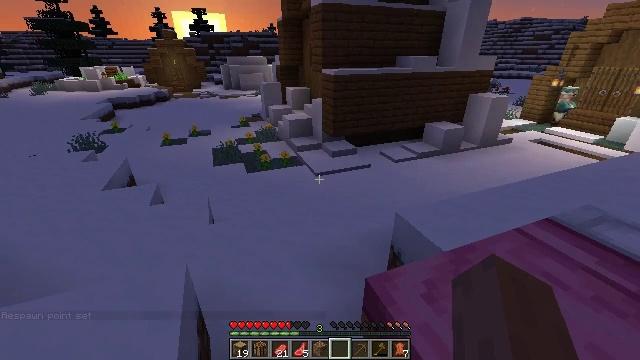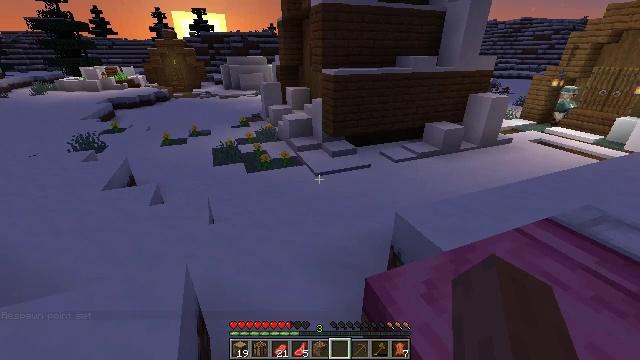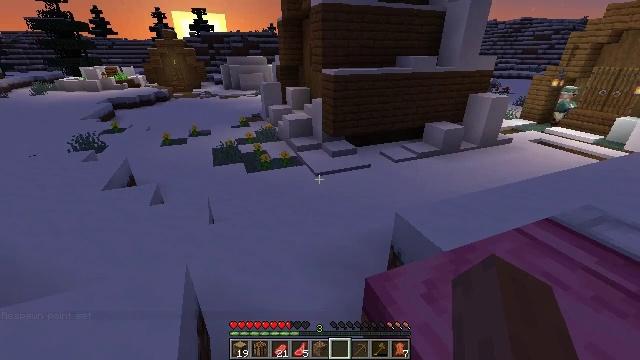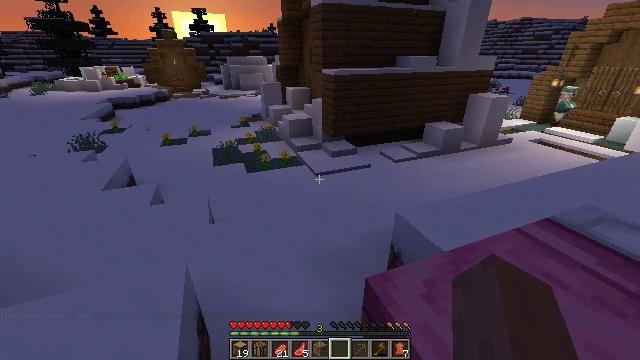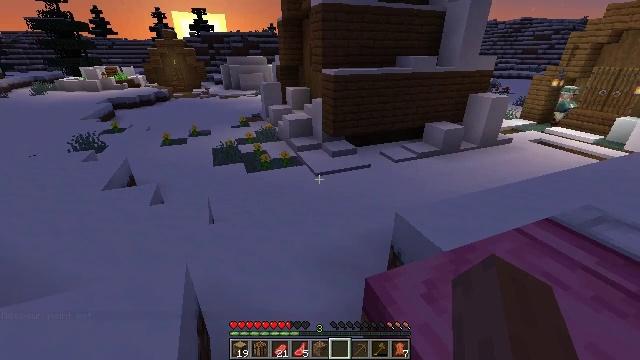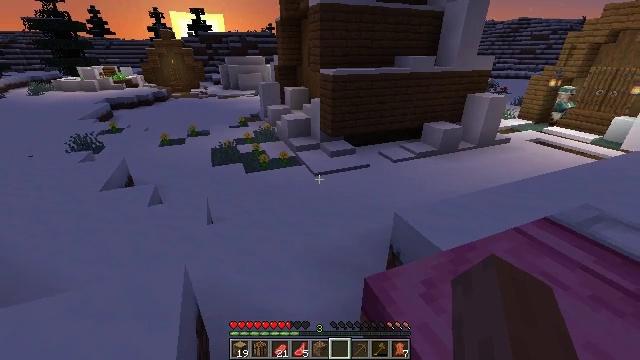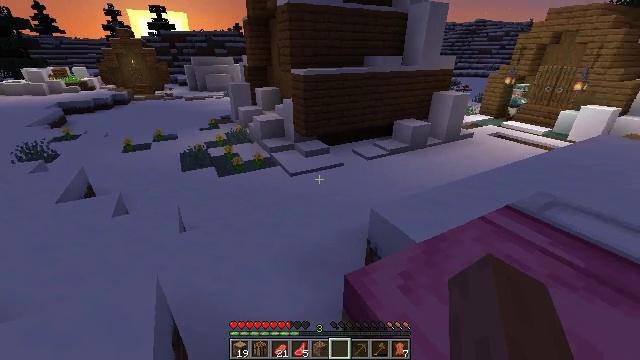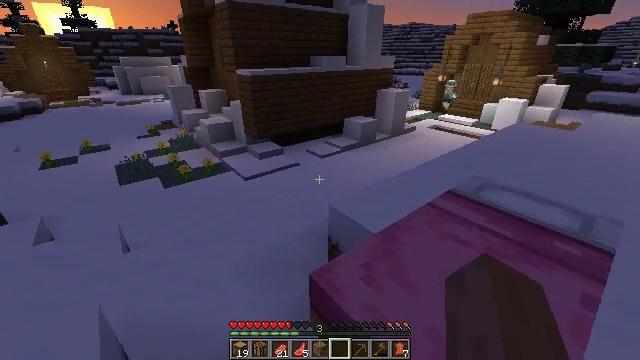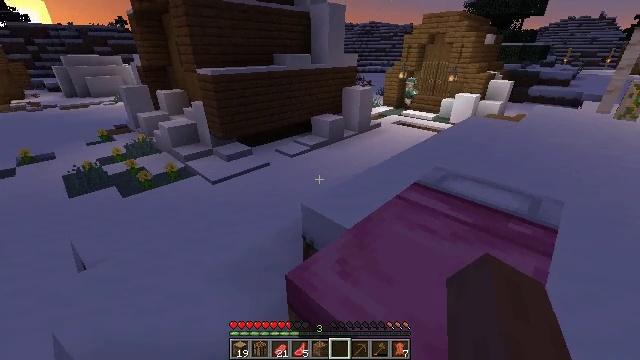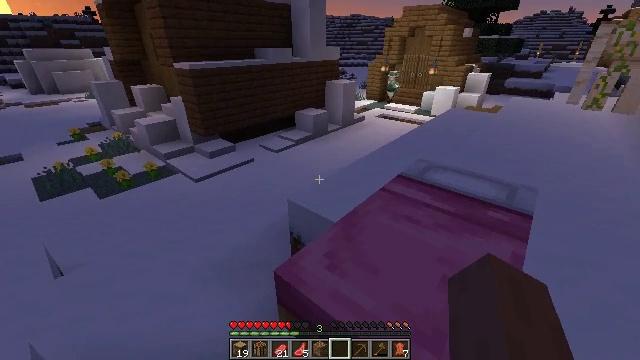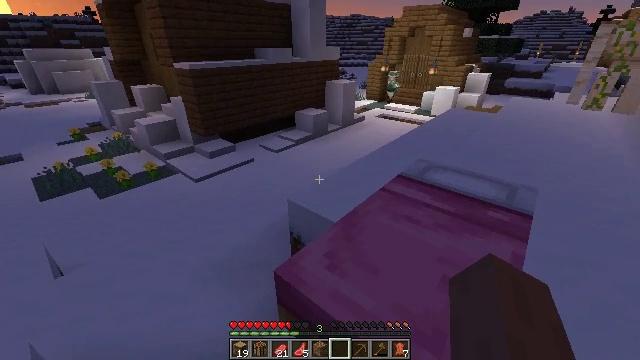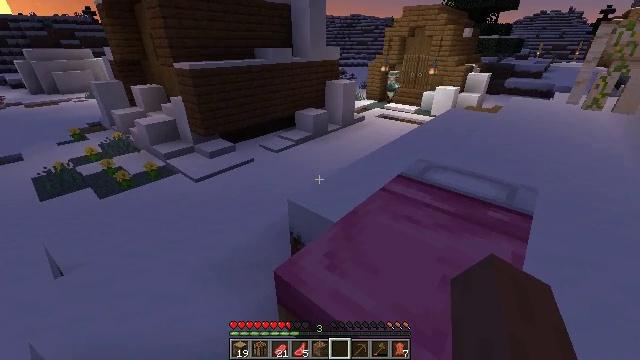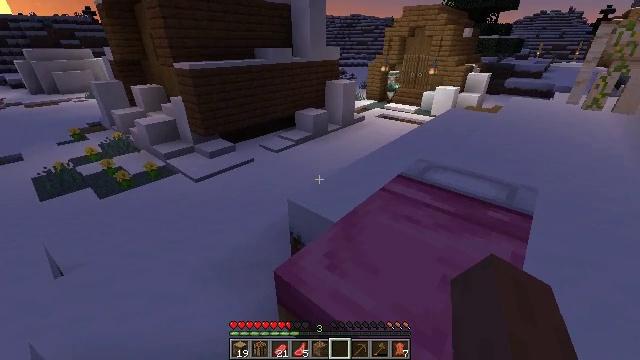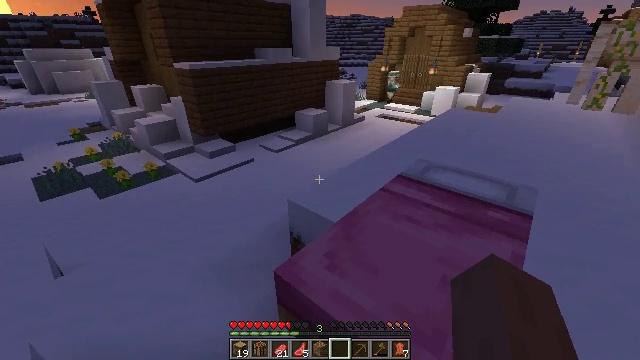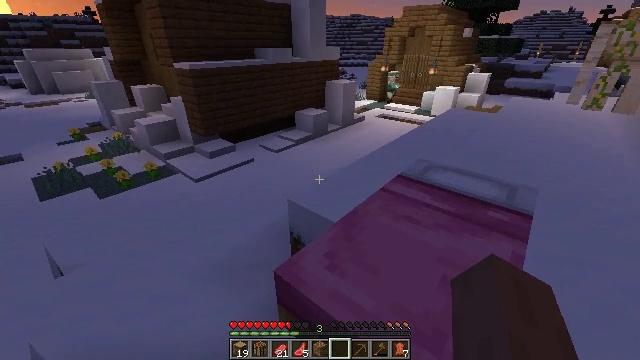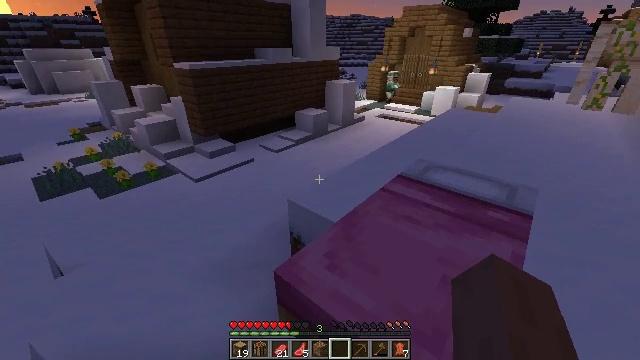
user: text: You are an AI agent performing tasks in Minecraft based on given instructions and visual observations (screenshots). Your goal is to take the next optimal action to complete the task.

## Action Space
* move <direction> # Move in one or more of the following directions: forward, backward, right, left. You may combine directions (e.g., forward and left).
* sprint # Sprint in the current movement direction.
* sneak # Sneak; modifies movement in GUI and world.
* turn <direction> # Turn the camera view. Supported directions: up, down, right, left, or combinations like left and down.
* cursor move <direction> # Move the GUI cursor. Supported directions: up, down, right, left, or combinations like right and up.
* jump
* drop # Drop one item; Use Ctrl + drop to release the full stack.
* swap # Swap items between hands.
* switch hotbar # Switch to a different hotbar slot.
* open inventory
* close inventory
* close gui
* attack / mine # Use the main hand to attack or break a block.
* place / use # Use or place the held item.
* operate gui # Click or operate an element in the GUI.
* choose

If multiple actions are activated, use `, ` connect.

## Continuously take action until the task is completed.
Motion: motion action
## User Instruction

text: Mine the pink bed.
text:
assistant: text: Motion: no_op
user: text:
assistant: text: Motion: no_op
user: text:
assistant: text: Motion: no_op
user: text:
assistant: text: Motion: no_op
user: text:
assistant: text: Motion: no_op
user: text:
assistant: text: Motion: turn right
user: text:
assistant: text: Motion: turn right
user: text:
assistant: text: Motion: turn right
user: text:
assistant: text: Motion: turn right and down
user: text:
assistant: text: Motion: no_op
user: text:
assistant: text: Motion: no_op
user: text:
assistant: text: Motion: no_op
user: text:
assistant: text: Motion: no_op
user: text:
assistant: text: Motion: no_op
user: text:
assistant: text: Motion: no_op
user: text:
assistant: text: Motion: no_op
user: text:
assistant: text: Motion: no_op
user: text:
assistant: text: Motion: no_op
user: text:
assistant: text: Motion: no_op
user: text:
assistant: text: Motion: turn right
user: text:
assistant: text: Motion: turn right and up
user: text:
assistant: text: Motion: turn right and up
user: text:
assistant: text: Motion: turn right and up
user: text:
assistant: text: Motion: turn right and up
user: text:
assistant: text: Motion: turn right
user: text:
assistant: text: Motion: no_op
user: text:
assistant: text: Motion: no_op
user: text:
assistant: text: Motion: no_op
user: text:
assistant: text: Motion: no_op
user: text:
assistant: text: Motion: no_op